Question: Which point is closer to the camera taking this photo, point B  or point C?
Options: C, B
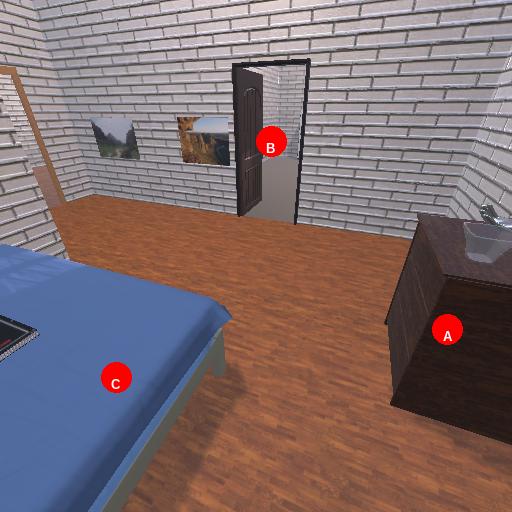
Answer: C